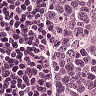
Metastatic tissue present: no